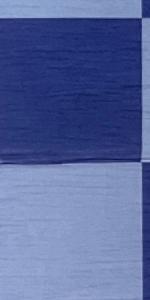
Label: Empty